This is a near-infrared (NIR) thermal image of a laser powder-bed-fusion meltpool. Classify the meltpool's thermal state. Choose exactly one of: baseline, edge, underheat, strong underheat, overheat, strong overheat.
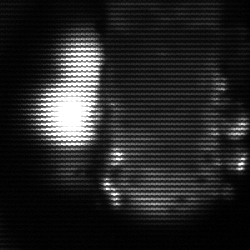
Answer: strong underheat